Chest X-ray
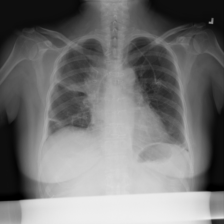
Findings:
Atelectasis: negative
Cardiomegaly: negative
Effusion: negative
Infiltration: negative
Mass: negative
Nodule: negative
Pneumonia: negative
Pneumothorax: positive
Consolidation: negative
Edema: negative
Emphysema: negative
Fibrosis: negative
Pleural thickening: negative
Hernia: negative